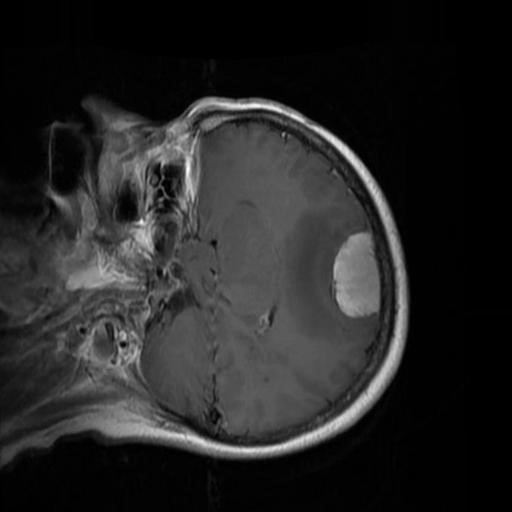
Label: brain_menin